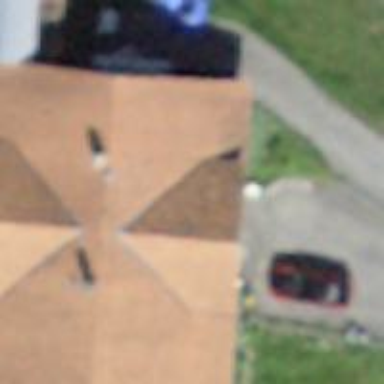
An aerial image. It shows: Residential building.